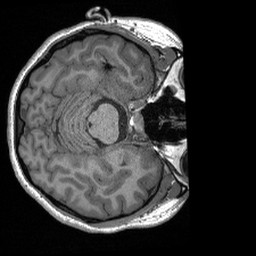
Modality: T1w
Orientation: axial
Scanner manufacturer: siemens
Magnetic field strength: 3 T
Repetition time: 2.4 s
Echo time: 0.00213 s